Aerial crown-view tile of a tropical tree (Barro Colorado Island, Panama), acquired 20241014:
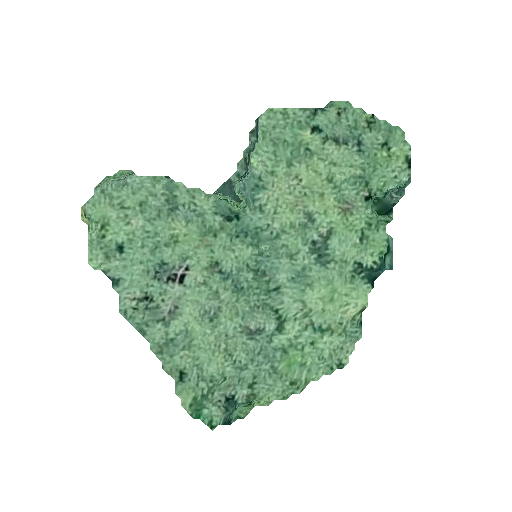
Species: Trattinnickia aspera
GBIF accepted scientific name: Trattinnickia aspera
Crown area: 103.115 m²